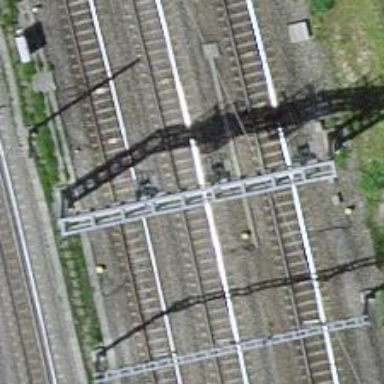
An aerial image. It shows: Railway signal.